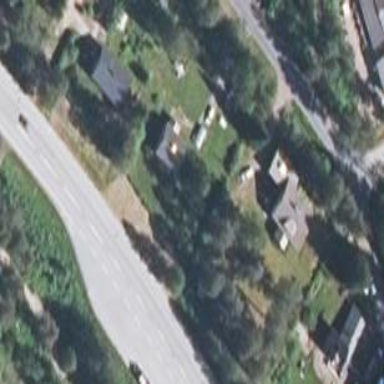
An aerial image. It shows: Rest area along the road.